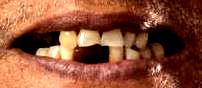
Condition: hypodontia